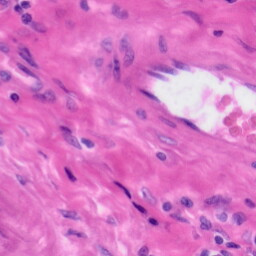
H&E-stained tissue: Tonsil